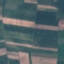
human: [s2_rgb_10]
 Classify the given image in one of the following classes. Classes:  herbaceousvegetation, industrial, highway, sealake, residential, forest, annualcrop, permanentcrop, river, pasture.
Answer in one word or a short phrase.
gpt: AnnualCrop